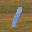
Label: 1